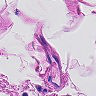
Metastatic tissue present: no